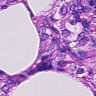
Metastatic tissue present: yes